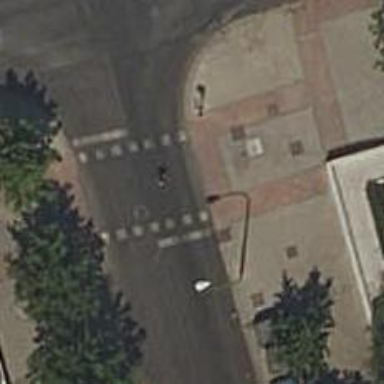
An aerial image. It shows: Traffic signals at road crossing.